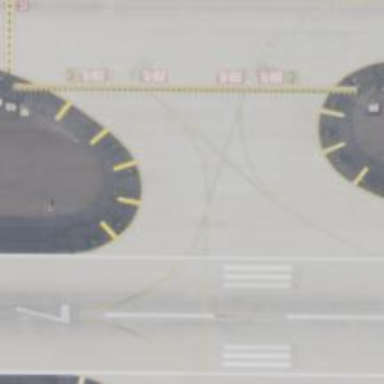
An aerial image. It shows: Image of taxiway at airport.